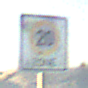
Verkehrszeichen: BeginnZone20
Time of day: SunriseSunset
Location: Outdoor (Beach)
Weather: Clear
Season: NotSpecified
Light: Natural